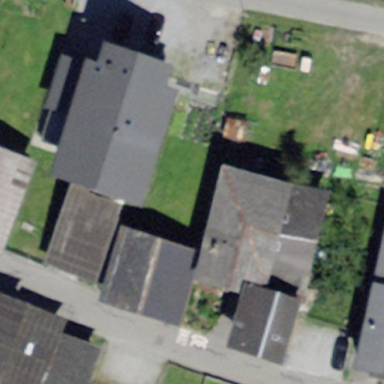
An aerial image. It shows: Terrace building.